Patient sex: F
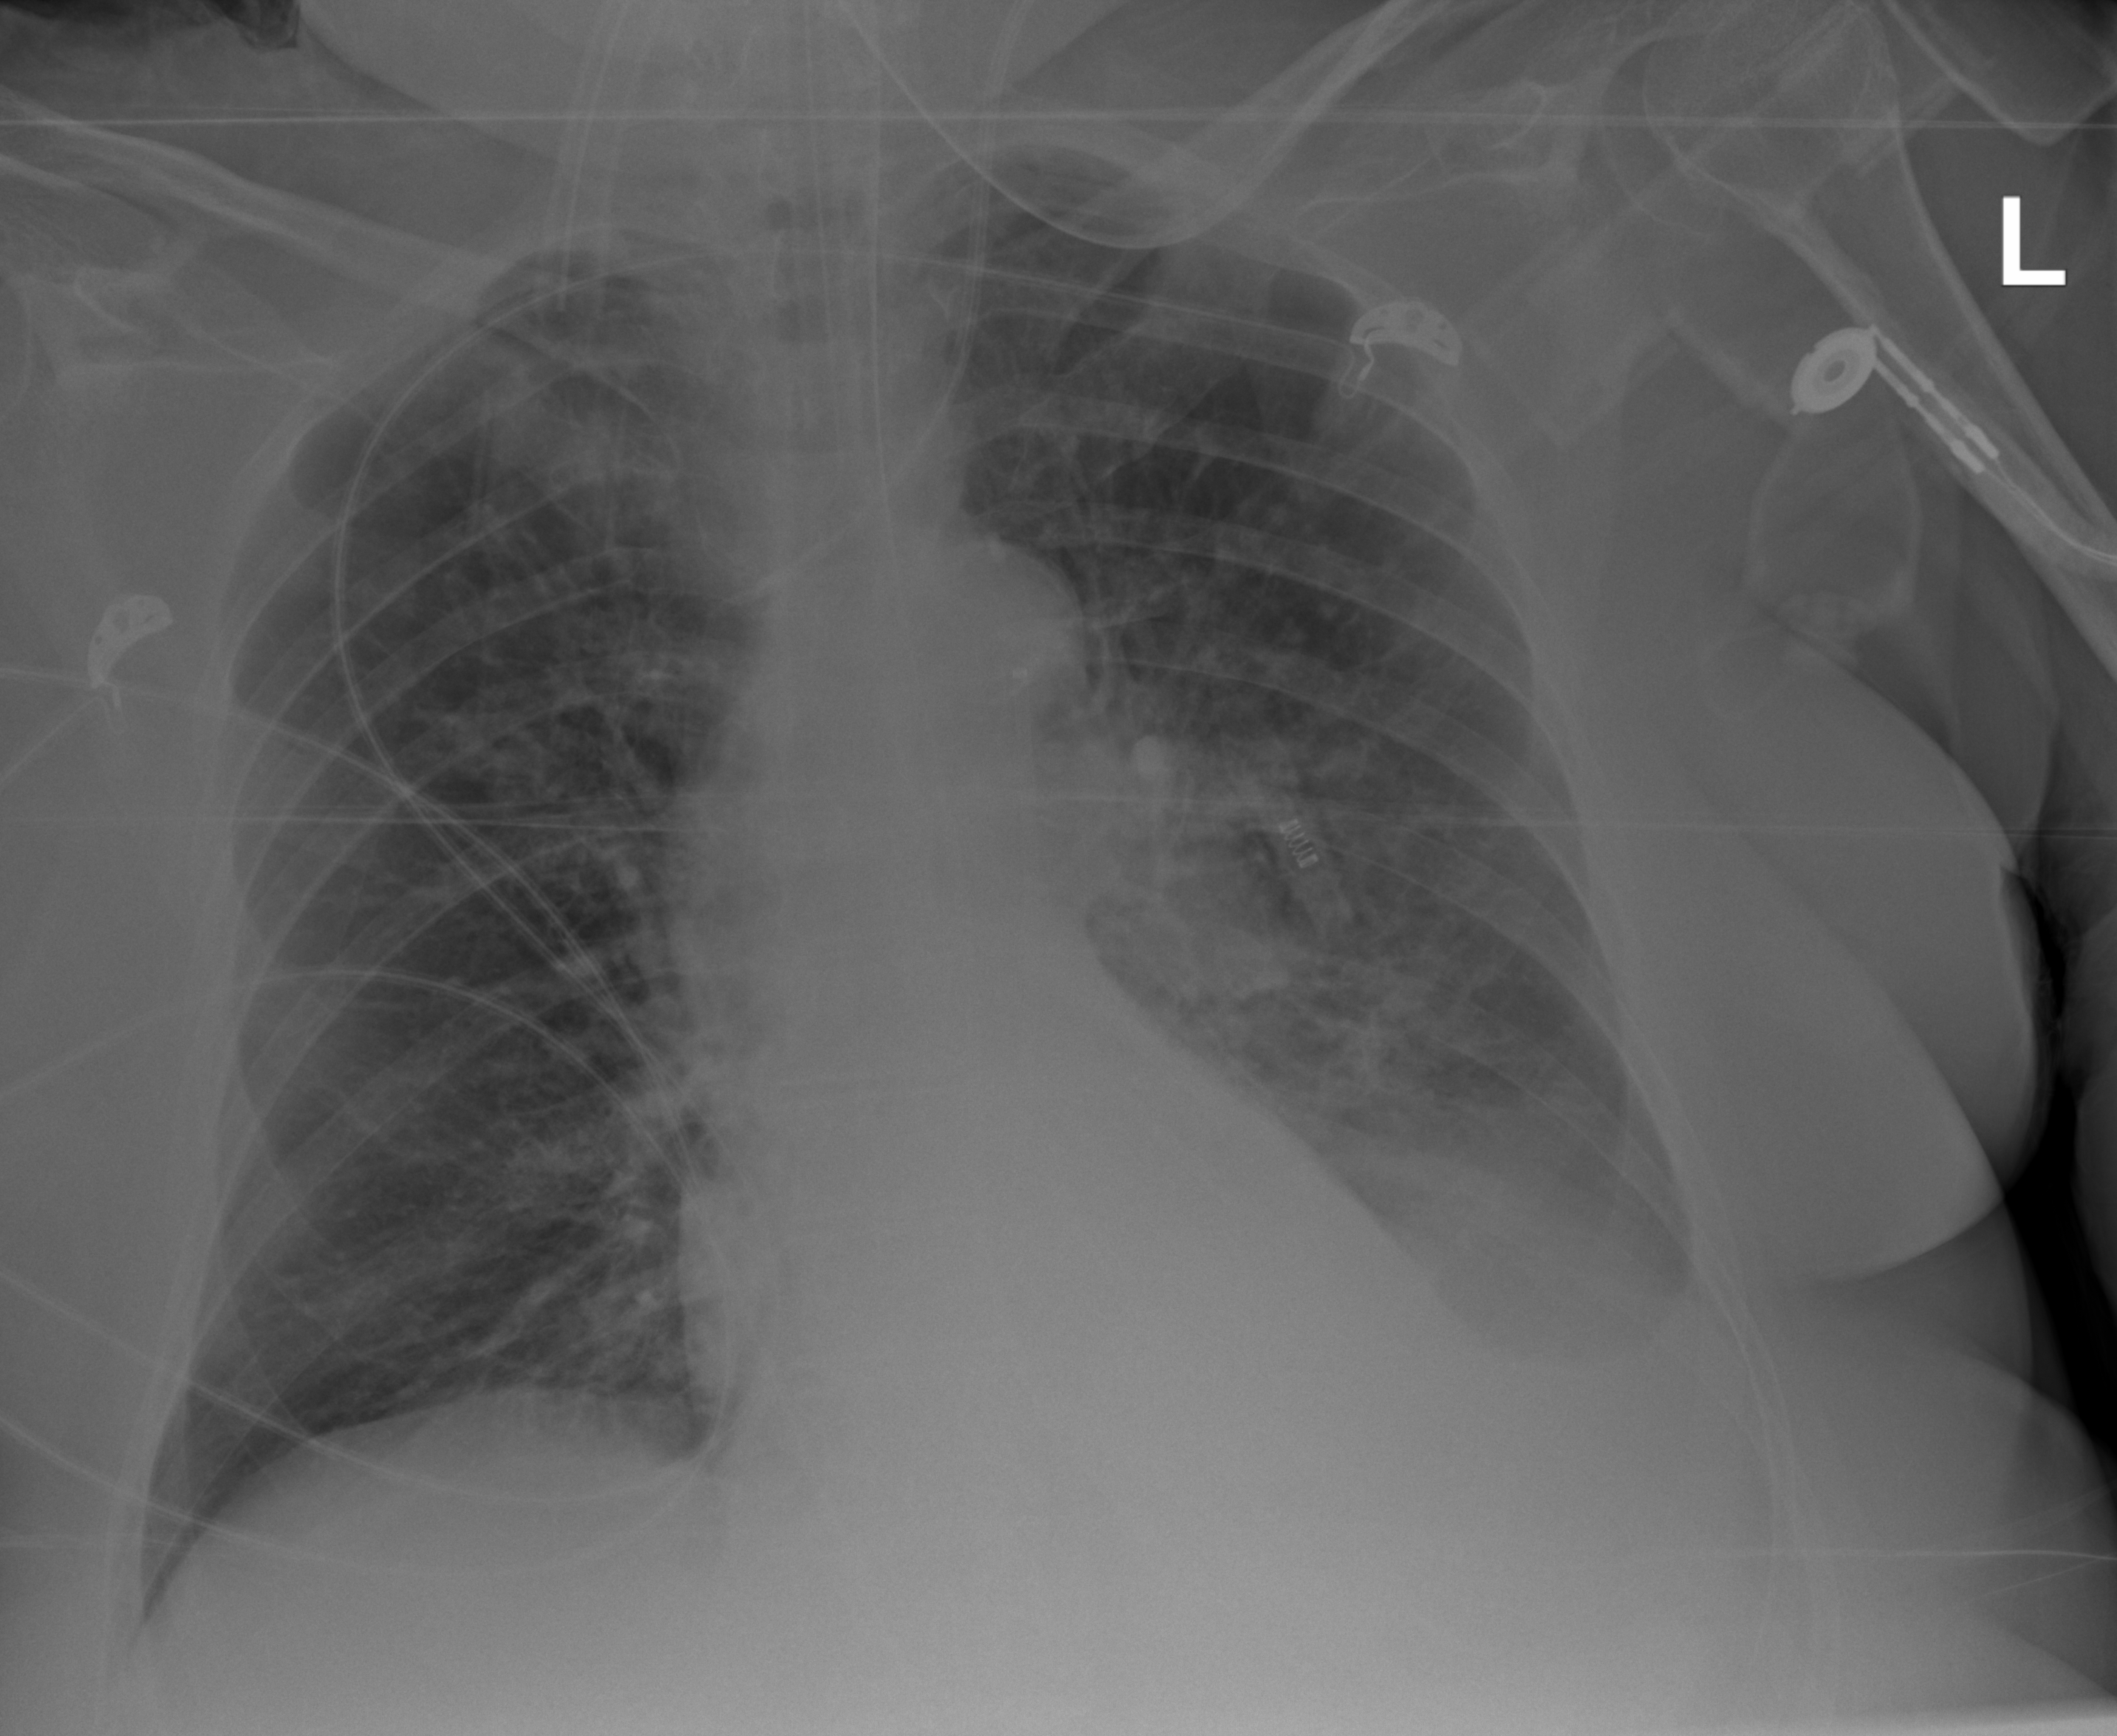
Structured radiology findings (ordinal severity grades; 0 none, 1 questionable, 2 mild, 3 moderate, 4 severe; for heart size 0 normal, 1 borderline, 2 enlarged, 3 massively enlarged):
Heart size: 0
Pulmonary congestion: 0
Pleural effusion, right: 0
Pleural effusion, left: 2
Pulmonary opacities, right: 0
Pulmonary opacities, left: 0
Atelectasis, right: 2
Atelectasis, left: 2